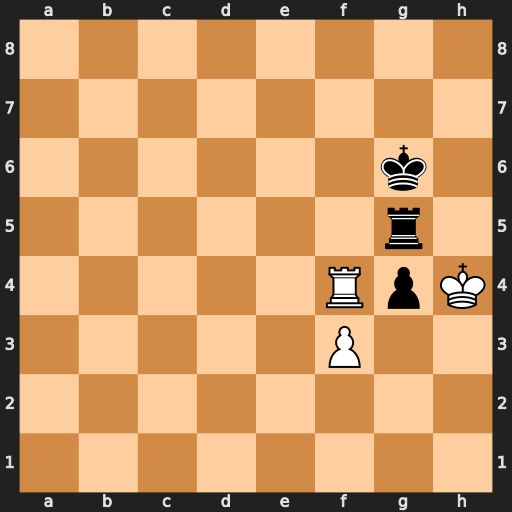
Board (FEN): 8/8/6k1/6r1/5RpK/5P2/8/8
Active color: w
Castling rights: -
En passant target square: -
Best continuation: Rxg4 Rxg4+ Kxg4 Kf6 Kf4